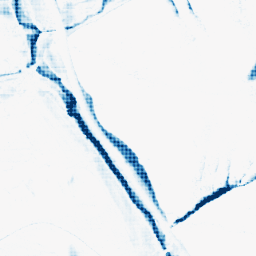
Category: morphological
Decomposition family: morphological_rect
Decomposition parameters: operation: closing
width: 20
height: 3
Upsampling method: sinc_hamming
Upsampling parameters: scale: 8
kernel_size: 8
Upsampling scale: 8